Question: Ok now I have successfully install solr and index by database with following structure : DB_NAME - solr, Table - users

my db-data-config.xml file :
'''
<dataConfig>
<dataSource type="JdbcDataSource"
driver="com.mysql.jdbc.Driver"
url="jdbc:mysql://localhost:3306/solr"
user="root"
password="" />
<document>
<entity name="users" query="select id,name from users;" />
<field column="ID" name="id" />
<field column="NAME" name="name" />
</document>
</dataConfig>
'''
Which returns rows of database table users.
But what should I do if I want to search like 'Rakesh Shetty' and it should return result "Rakesh Vasant Shetty" ?
I have tried '<entity name="users" query="select id,name from users where name like '%Rakesh Shetty%' ;" />' but it returns empty result.
Also, how can I make this search query dynamic ? I mean there will be a form with search textbox and it should query to solr ? I am using php and solr 5.1.0.
Thanks in advance.
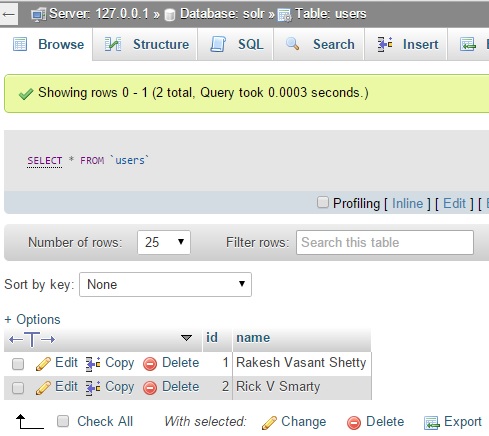
Answer: try withe the below schema.
'''
<schema name="simple" version="1.5">
<types>
<fieldType name="text" class="solr.TextField" positionIncrementGap="100" autoGeneratePhraseQueries="true">
<analyzer type="index">
<tokenizer class="solr.WhitespaceTokenizerFactory"/>
<filter class="solr.WordDelimiterFilterFactory" generateWordParts="1" generateNumberParts="1" catenateWords="1" catenateNumbers="1" catenateAll="0" preserveOriginal="1" splitOnCaseChange="1"/>
<filter class="solr.LowerCaseFilterFactory"/>
</analyzer>
<analyzer type="query">
<tokenizer class="solr.WhitespaceTokenizerFactory"/>
<filter class="solr.WordDelimiterFilterFactory" generateWordParts="1" generateNumberParts="1" catenateWords="0" catenateNumbers="0" catenateAll="0" splitOnCaseChange="0"/>
<filter class="solr.LowerCaseFilterFactory"/>
</analyzer>
</fieldType>
<fieldType name="int" class="solr.TrieIntField" precisionStep="0" omitNorms="true" positionIncrementGap="0"/>
</types>
<fields>
<field name='id' type='int' required='true' indexed="true" stored="true"/>
<field name='name' type='text' required='true' indexed="true" stored="true"/>
</fields>
<uniqueKey>id</uniqueKey>
<defaultSearchField>name</defaultSearchField>
<solrQueryParser defaultOperator='OR' />
</schema>
'''